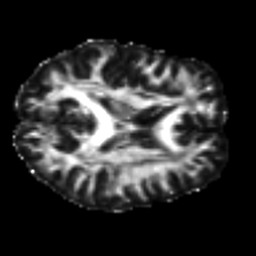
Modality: FA
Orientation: axial
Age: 29
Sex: female
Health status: healthy
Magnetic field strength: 3 T
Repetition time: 8.4 s
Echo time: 0.0926 s